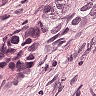
Metastatic tissue present: yes